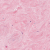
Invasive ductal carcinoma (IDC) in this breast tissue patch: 0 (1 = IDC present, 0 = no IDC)